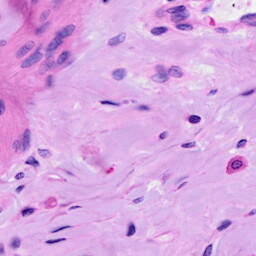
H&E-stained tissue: Ovarian